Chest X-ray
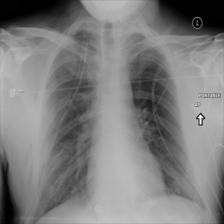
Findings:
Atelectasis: negative
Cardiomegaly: negative
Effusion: negative
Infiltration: negative
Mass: negative
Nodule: negative
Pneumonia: negative
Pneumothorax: negative
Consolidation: negative
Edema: negative
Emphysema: positive
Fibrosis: negative
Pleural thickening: negative
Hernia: negative